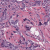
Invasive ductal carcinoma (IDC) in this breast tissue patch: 1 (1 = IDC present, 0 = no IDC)